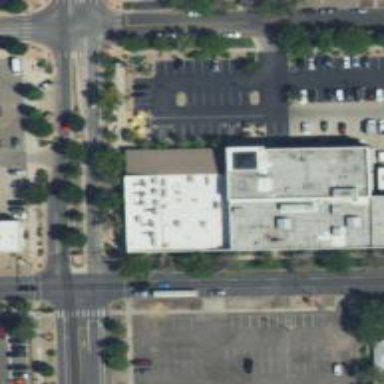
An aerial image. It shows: Parking space is available.